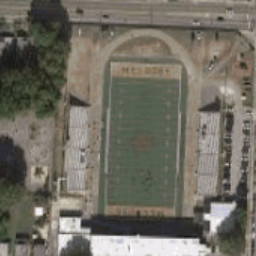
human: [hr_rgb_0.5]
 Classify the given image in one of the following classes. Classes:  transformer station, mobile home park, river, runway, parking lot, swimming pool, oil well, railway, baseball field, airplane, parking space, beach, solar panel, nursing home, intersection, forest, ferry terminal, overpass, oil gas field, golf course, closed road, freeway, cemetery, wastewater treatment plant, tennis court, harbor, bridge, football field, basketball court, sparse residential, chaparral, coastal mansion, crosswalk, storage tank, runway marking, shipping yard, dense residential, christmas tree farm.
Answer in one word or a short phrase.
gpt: football field